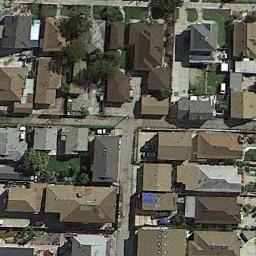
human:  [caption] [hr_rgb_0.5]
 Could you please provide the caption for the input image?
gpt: The color of the house is different .

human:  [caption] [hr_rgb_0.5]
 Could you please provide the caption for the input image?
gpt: A dense residential area has lots of houses arranged neatly .

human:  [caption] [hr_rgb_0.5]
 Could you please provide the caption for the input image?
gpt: There are many roads and neatly arranged houses and trees and many vehicles in densely populated areas .

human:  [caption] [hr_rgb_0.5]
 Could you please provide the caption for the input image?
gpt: The dense residential is next to the road .

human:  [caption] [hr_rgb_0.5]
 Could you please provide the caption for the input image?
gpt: There are many brown buildings and some black buildings on dense residential area .